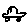
Label: car